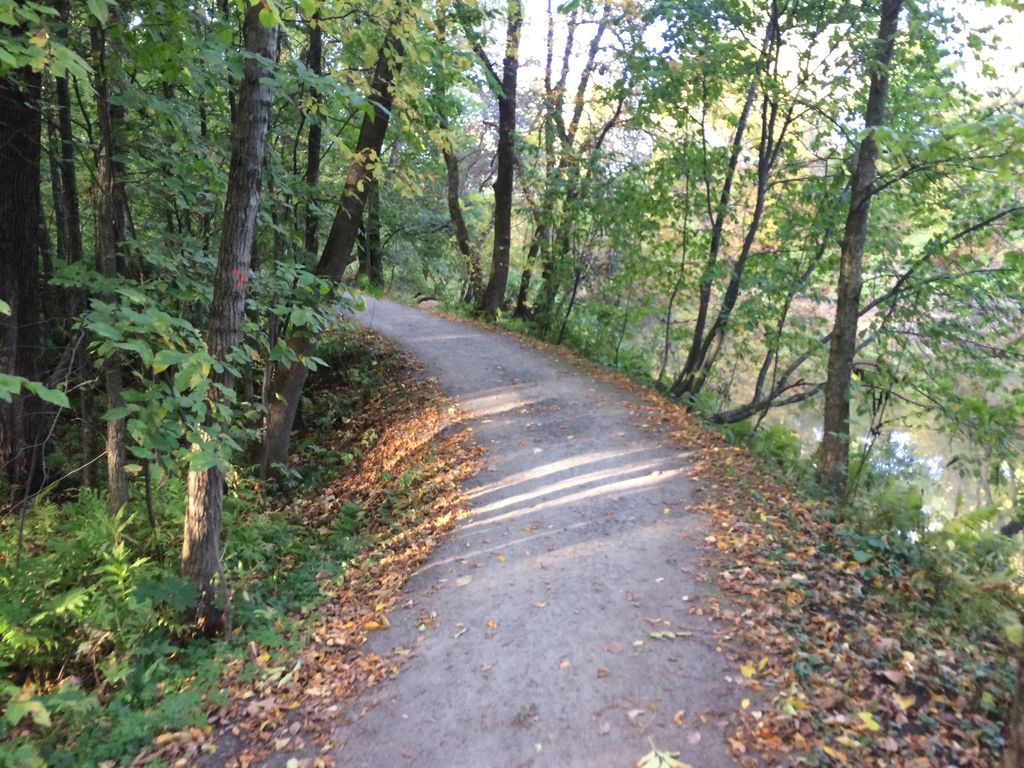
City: quebec_city